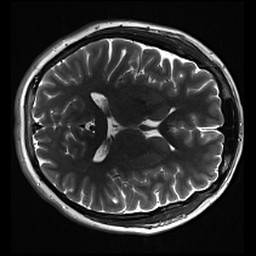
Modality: inplaneT2
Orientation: axial